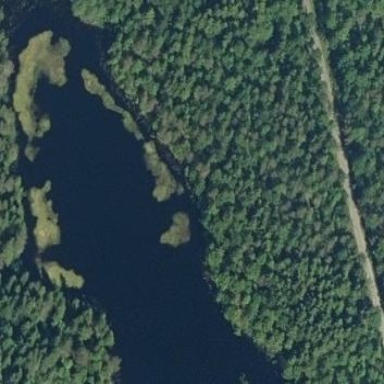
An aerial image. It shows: Serene lake surrounded by nature.